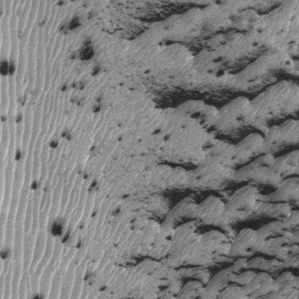
Label: frost